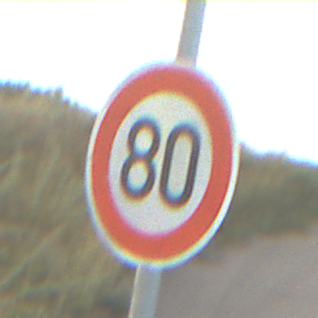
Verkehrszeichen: Geschwindigkeit80
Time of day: SunriseSunset
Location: Outdoor (RoadRail)
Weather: PartlyCloudy
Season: NotSpecified
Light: Natural